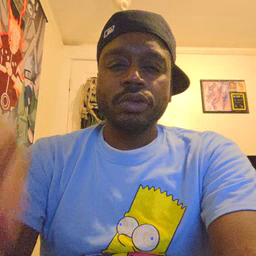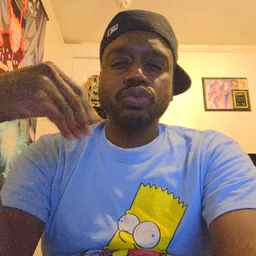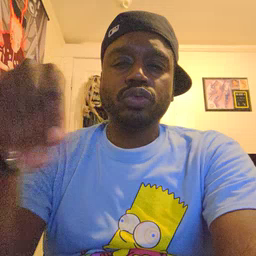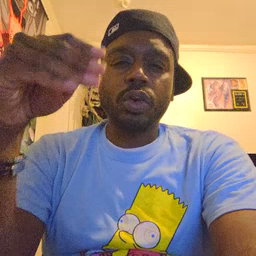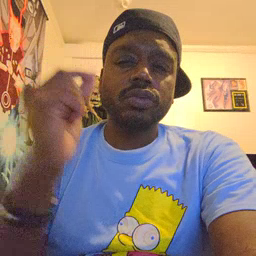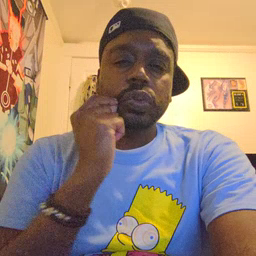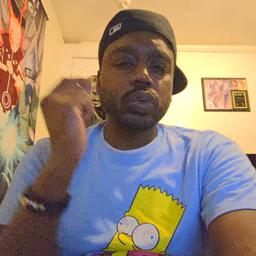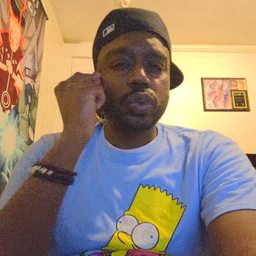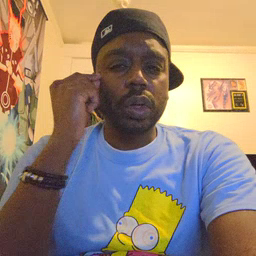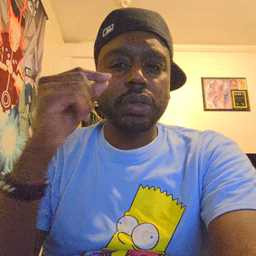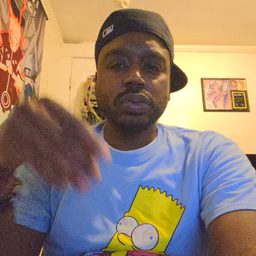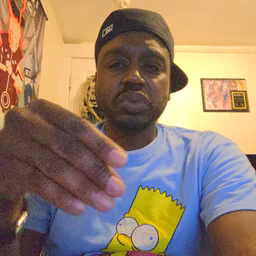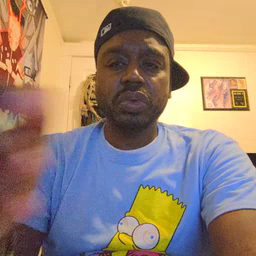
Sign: store